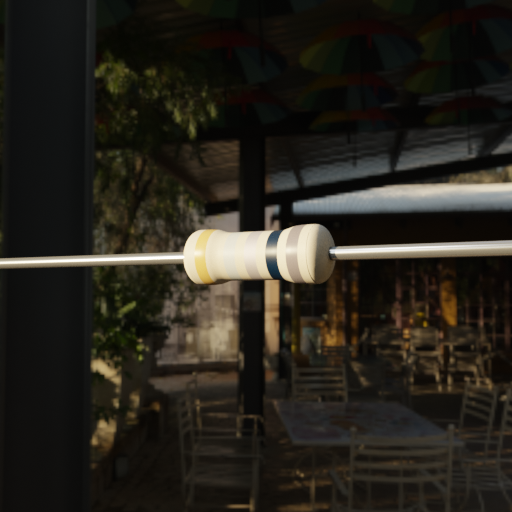
Resistor colour bands (in order): gold, silver, silver, black, gray